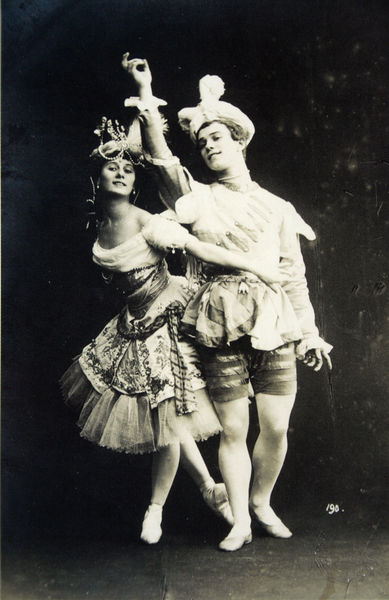
Titel: Anna Pavlova in der Rolle von Armide und Vaslav Nijinsky als Armides Sklave im Ballett "Le Pavillon d'Armide"
Künstler: Karl Fischer
Standort: St. Petersburg
Institution: State Museum of Theater and Music
Schlagwörter: mann, weiß, frau, kleid, schwarz, tanz, kostüm, theater, balett, foto, photo